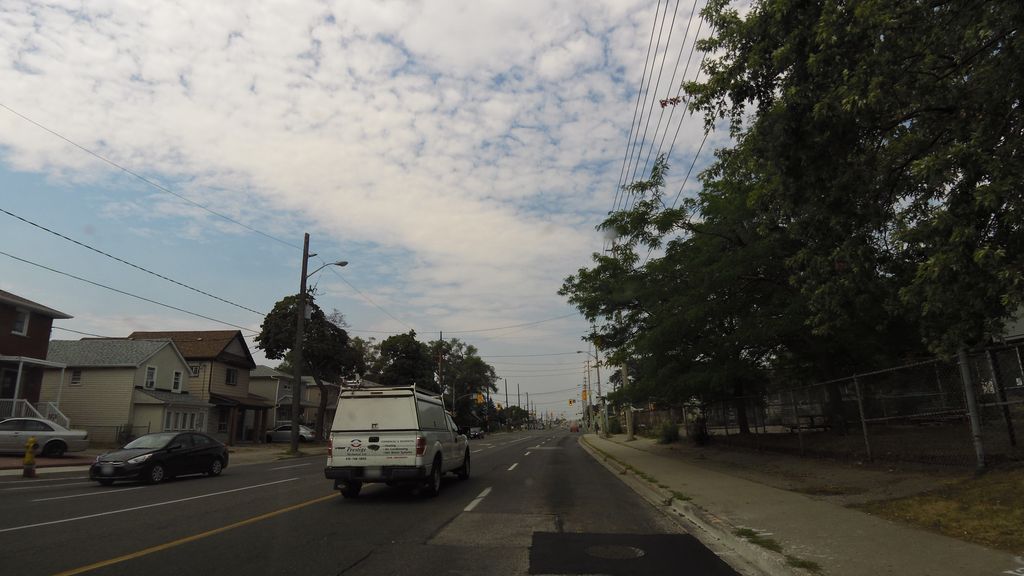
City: toronto